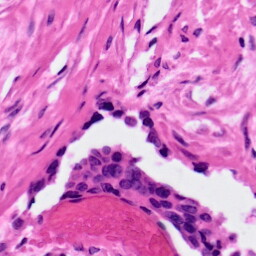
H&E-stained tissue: Ovarian